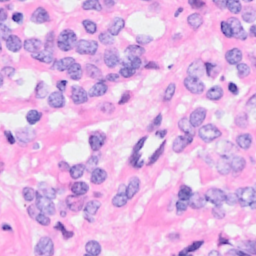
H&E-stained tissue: Breast